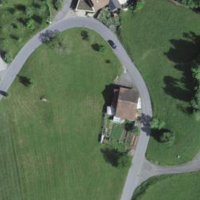
EUNIS habitat code: 24
Species observed at this site:
Senecio vulgaris